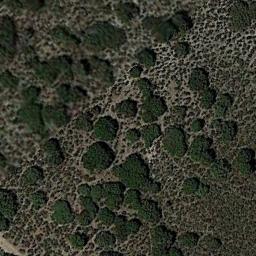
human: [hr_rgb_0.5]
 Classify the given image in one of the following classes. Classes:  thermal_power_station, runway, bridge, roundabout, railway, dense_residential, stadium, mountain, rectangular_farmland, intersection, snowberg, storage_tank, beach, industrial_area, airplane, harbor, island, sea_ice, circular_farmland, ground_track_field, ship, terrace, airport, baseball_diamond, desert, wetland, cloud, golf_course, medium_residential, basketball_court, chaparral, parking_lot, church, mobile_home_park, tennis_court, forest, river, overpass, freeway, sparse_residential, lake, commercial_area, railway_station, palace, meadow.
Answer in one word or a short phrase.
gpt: chaparral